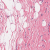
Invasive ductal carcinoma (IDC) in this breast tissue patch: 0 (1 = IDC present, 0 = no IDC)